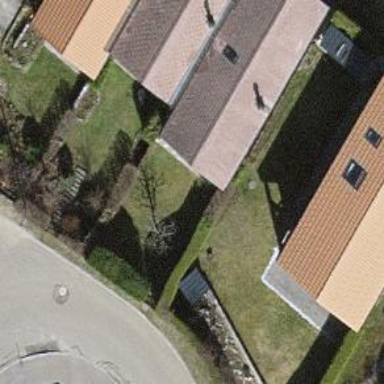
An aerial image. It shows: Residential garden.